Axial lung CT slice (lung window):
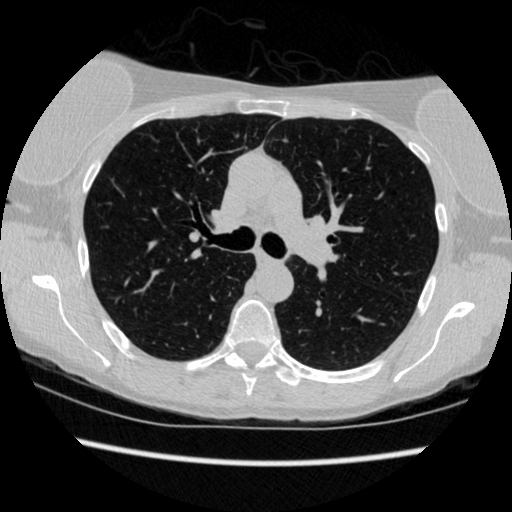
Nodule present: no